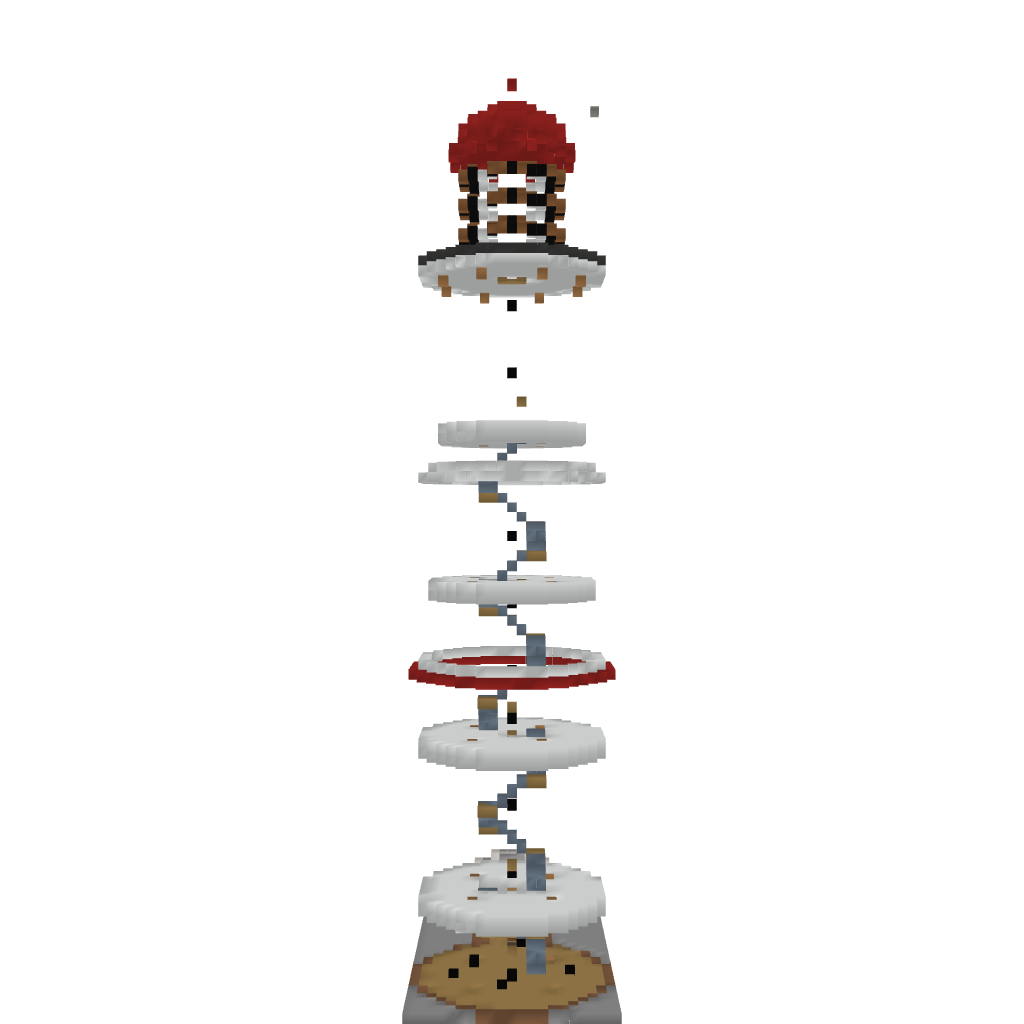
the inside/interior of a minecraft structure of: Light House